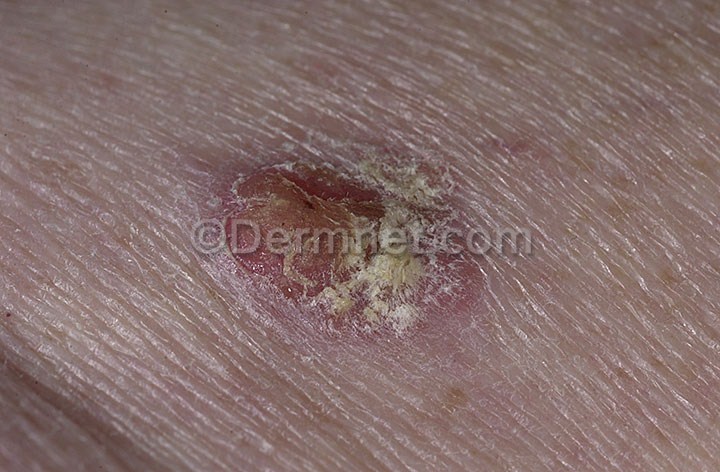
Disease: Actinic Keratosis Basal Cell Carcinoma and other Malignant Lesions